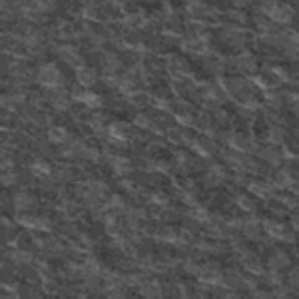
Label: frost